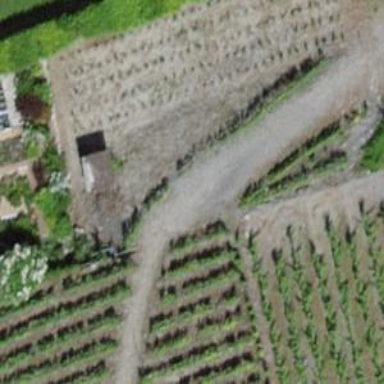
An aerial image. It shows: Vineyard with grape crops.